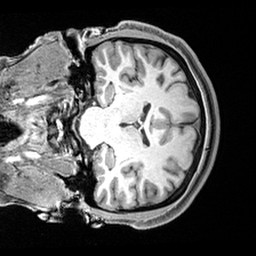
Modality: T1w
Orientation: coronal
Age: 22
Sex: female
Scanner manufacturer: siemens
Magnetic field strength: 3 T
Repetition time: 2.4 s
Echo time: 0.00217 s